Interaction volume radius: 5 \u00c5
Interaction volume height: 35 \u00c5
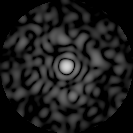
Disorder parameter: 0.8272